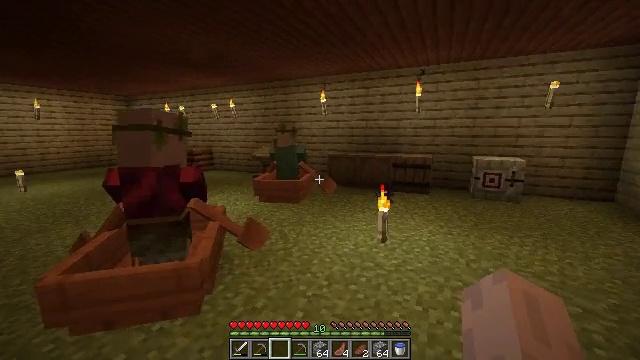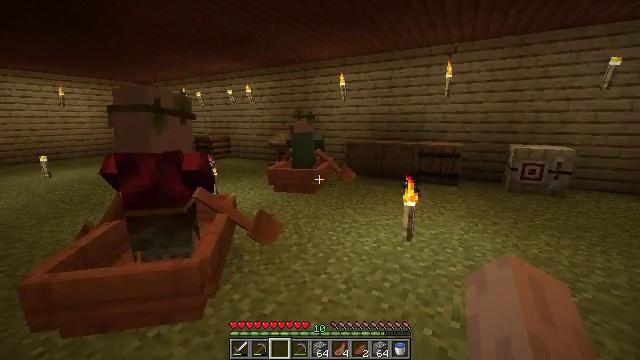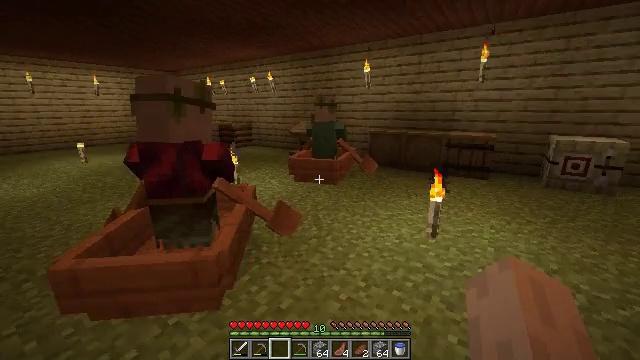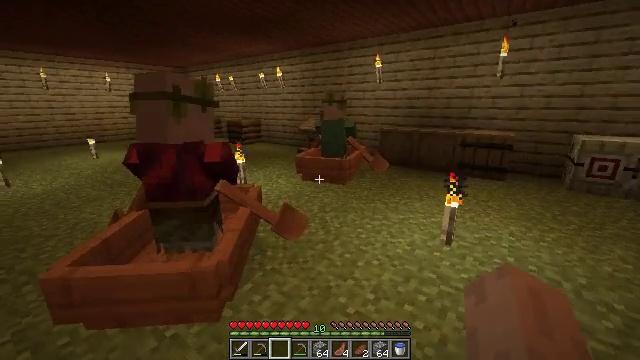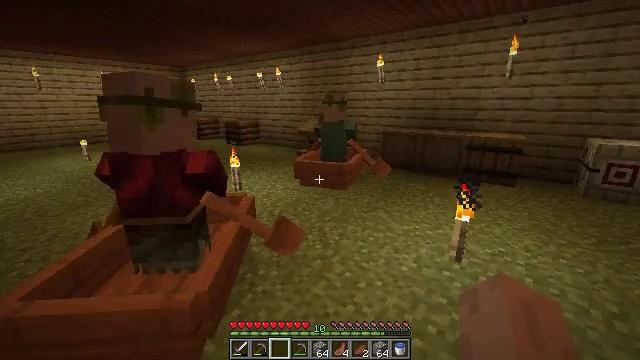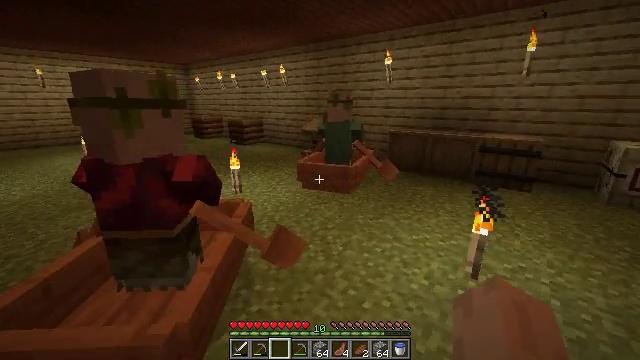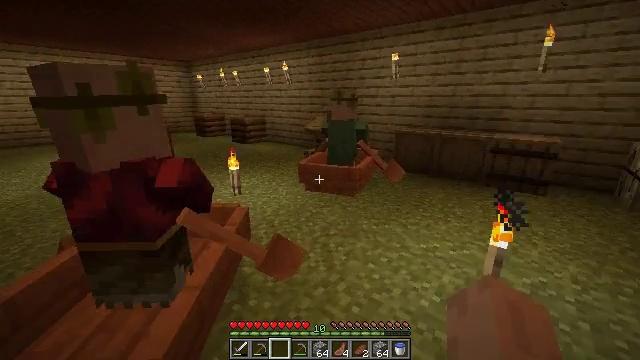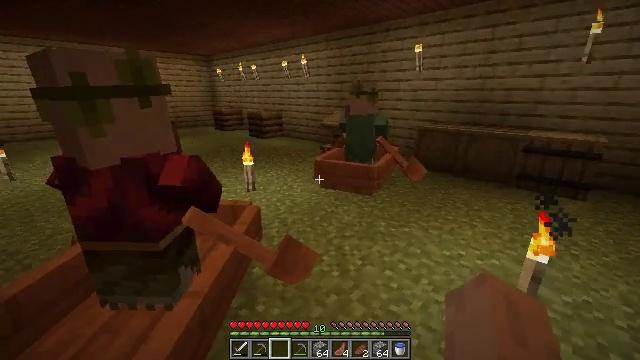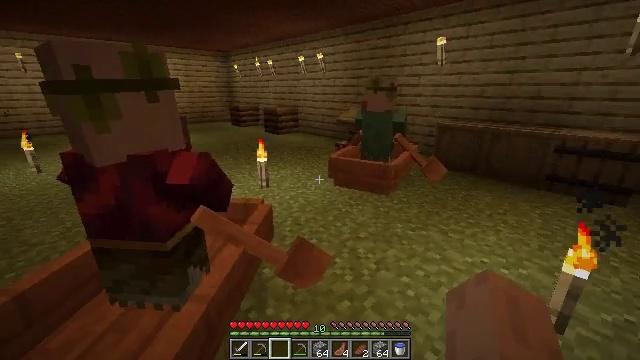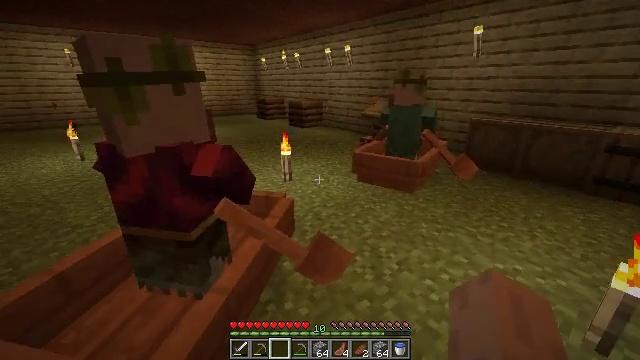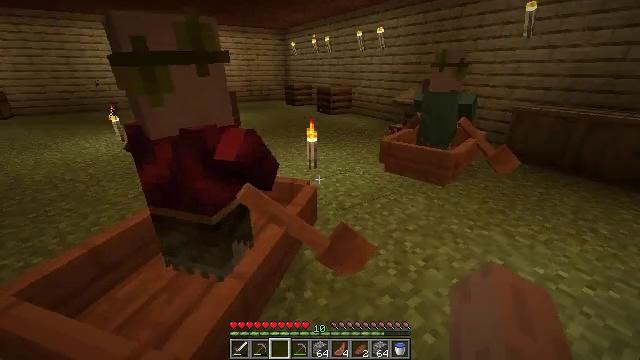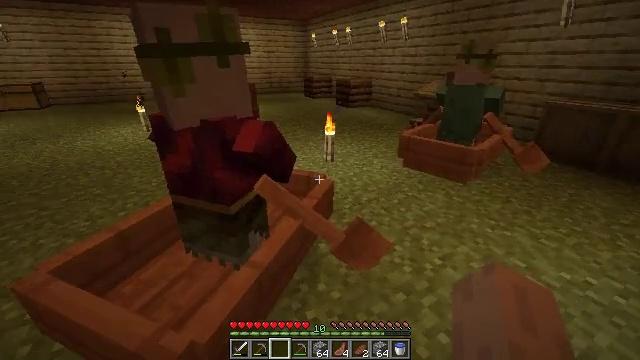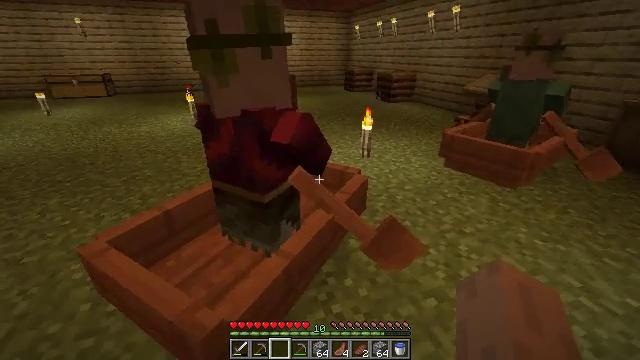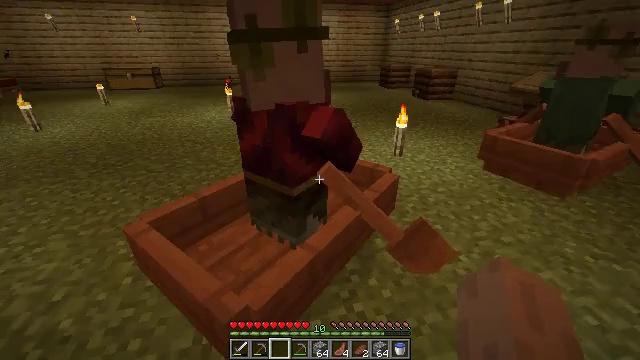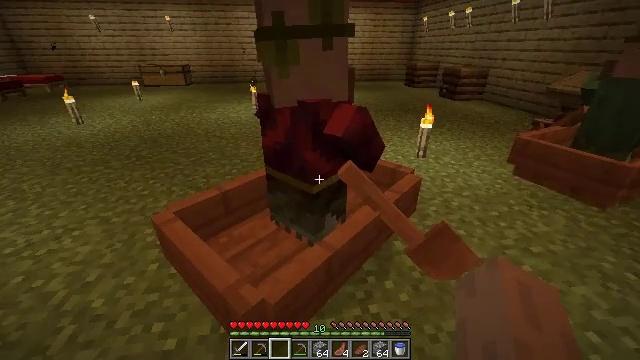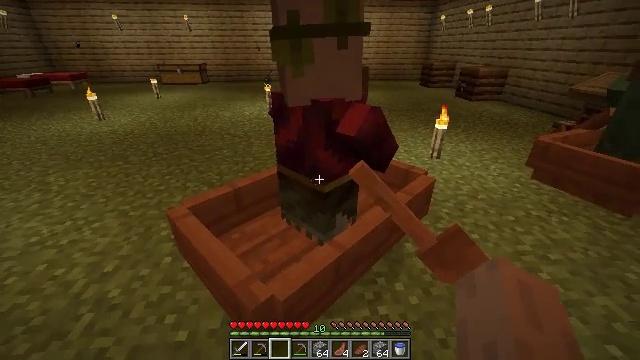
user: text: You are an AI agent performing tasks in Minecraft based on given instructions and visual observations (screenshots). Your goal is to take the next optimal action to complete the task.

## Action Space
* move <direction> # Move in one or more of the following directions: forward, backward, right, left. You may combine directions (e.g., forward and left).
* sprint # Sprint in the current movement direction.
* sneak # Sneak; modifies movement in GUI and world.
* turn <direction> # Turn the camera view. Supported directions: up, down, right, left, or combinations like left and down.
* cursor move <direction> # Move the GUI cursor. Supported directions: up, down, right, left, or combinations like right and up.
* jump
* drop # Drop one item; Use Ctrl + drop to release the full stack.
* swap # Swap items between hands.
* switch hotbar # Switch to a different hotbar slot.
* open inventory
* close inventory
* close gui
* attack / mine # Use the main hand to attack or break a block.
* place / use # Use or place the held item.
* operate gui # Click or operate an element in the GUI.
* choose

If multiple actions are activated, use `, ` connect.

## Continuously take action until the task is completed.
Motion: motion action
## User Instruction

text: Produce an acacia button in the crafting table.
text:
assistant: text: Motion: move forward, turn left and down
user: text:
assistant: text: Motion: move forward, turn left and down
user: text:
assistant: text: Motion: move forward, turn left
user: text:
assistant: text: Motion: move forward
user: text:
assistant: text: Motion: move forward, turn left
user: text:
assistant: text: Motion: move forward
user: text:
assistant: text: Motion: move forward, turn left and down
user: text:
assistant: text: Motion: turn left
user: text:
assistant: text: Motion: turn left and down
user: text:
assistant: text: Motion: turn left and down
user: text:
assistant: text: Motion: turn left and down
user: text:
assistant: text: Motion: turn left and down
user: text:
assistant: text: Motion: turn left
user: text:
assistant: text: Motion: turn left
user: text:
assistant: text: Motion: turn left
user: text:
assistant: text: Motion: no_op
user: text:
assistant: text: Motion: no_op
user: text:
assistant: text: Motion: no_op
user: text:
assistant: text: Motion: no_op
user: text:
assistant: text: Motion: no_op
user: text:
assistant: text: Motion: no_op
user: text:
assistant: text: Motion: no_op
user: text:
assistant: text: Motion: no_op
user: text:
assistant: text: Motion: no_op
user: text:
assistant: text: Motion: no_op
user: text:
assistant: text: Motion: no_op
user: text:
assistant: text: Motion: no_op
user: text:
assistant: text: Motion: no_op
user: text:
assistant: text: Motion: no_op
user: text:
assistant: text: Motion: no_op